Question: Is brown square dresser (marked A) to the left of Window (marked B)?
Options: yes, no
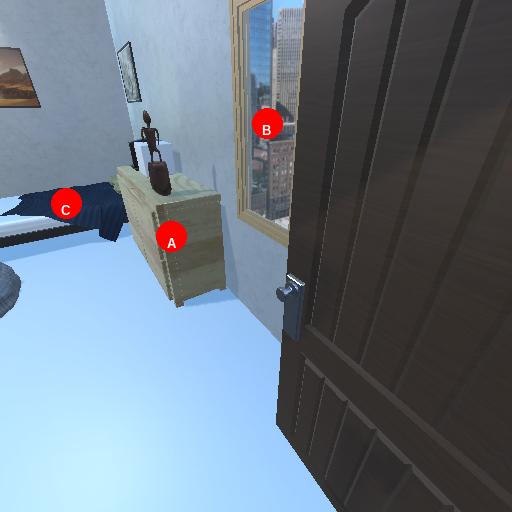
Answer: yes